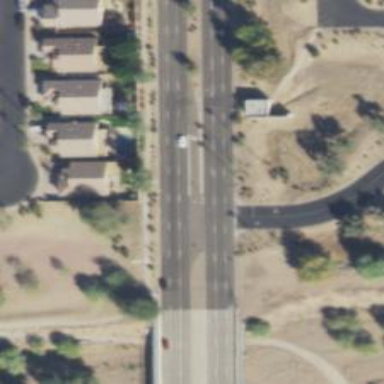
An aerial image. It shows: Secondary road with asphalt surface.